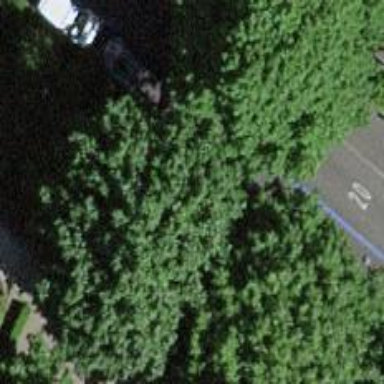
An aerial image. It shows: Deciduous broadleaved tree in park.